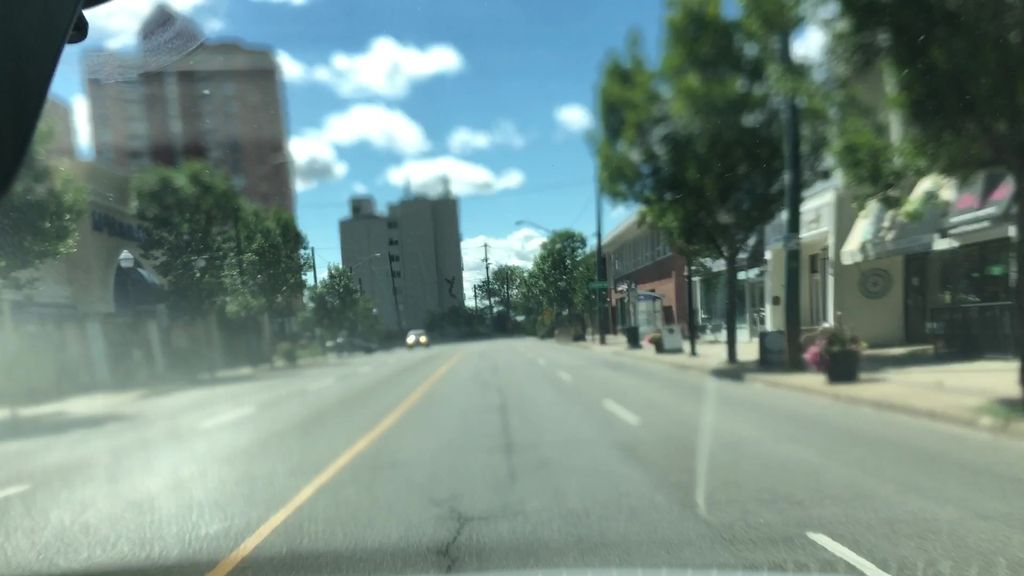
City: edmonton